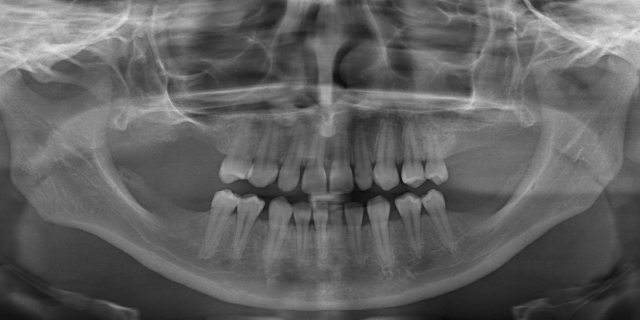
adult